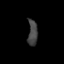
Tissue: skin
Cell type: Epithelial cells
Senescence score: 0.2399
Nuclear area (px): 245
Mean DAPI intensity: 67.363